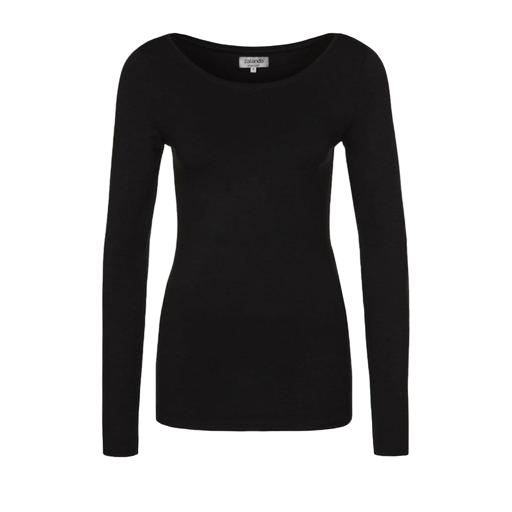
long sleeve top, black long-sleeved jersey top, black longline crew neck top, white background